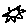
Label: sun